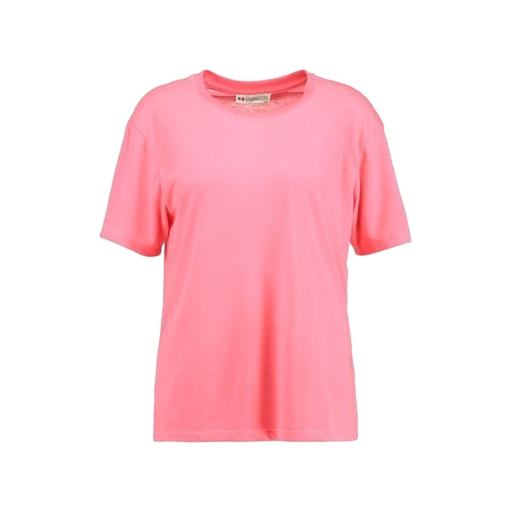
pink boyfriend t-shirt, pink tee, pink jersey tee, white background